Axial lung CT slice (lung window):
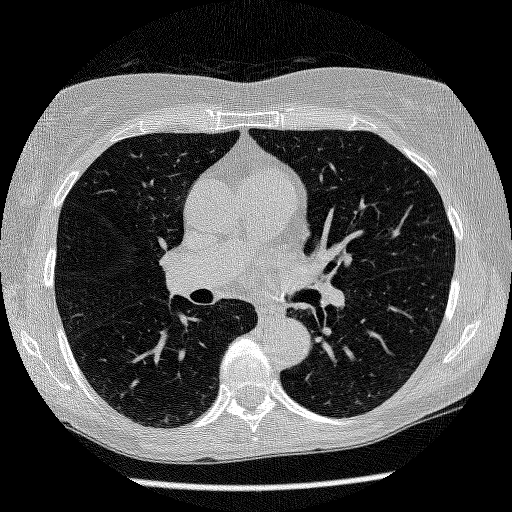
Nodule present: no